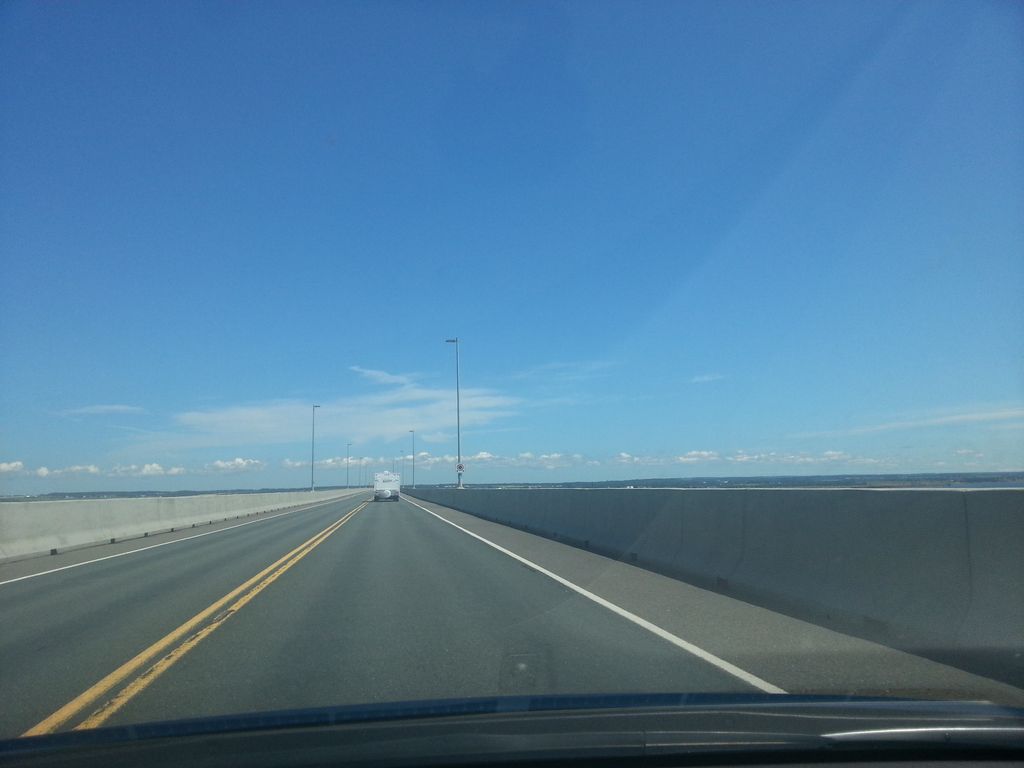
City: charlottetown